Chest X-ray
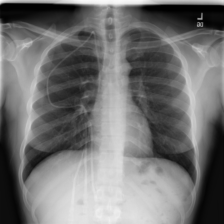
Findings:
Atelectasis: negative
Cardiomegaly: negative
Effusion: negative
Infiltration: negative
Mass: negative
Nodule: negative
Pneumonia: negative
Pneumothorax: negative
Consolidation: negative
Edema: negative
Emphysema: negative
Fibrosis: negative
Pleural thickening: negative
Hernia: negative